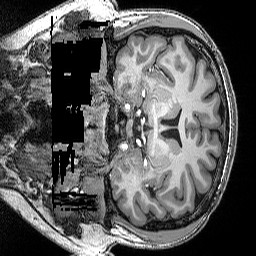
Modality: T1w
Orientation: coronal
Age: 19
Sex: male